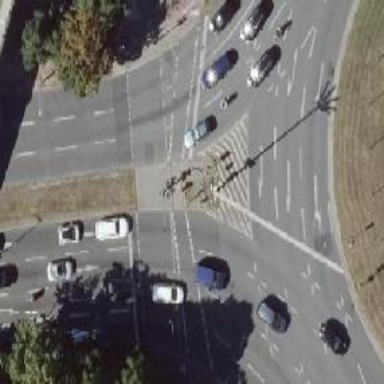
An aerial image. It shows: Footway that serves as traffic island.